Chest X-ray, PA view. Patient: 33 years old, sex F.
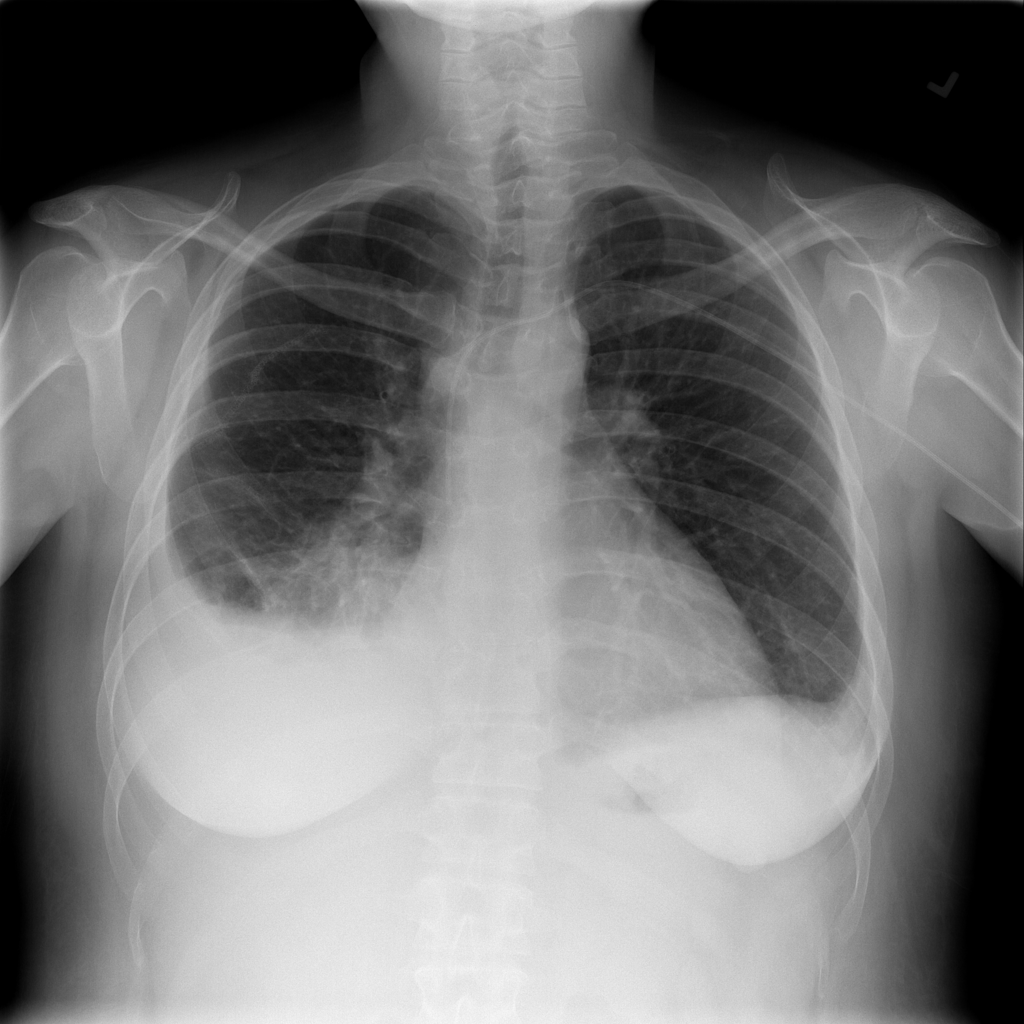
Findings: Atelectasis, Effusion, Infiltration